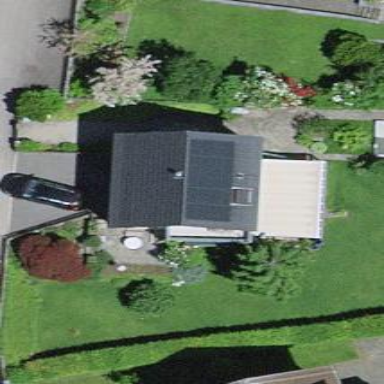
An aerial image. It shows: Residential building with gabled roof.